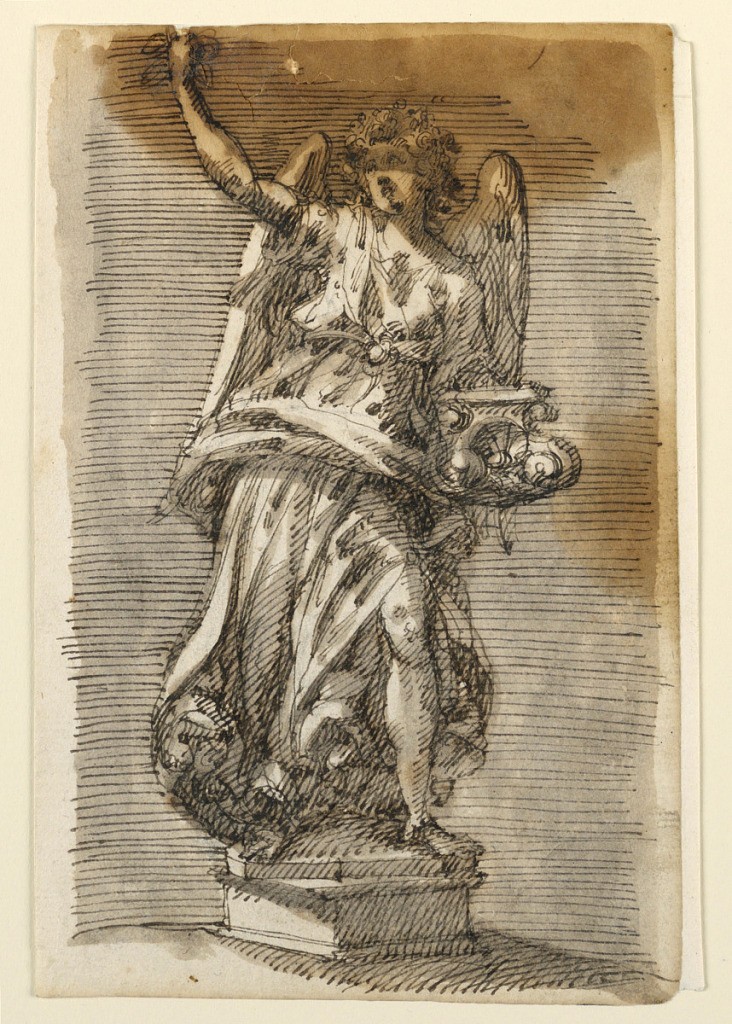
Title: Drawing
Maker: Leonardo Scaglia, French, active Italy, 1640 – 1650
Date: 1650-1675
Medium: Pen, brush, bistre, ink, brush, grey water color. Paper
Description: Horizontal rectangle. Seemingly walking. The right hand is raised, carrying what seems to be a bunch of leaves. The angel wears a tunic and a skirt. Below are two bases, a polygonal one and a square one. Only the base of the candlestick is shown.